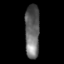
Tissue: skin
Cell type: Others
Senescence score: 0.714
Nuclear area (px): 771
Mean DAPI intensity: 102.411